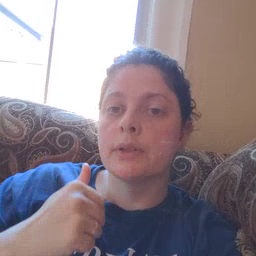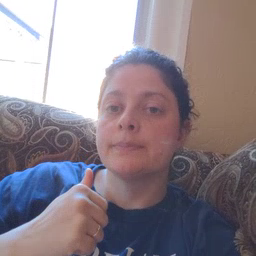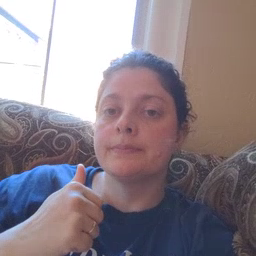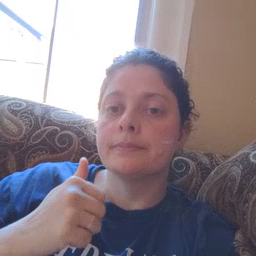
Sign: red